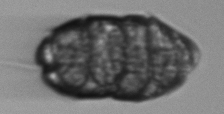
Label: Margalefidinium